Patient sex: M
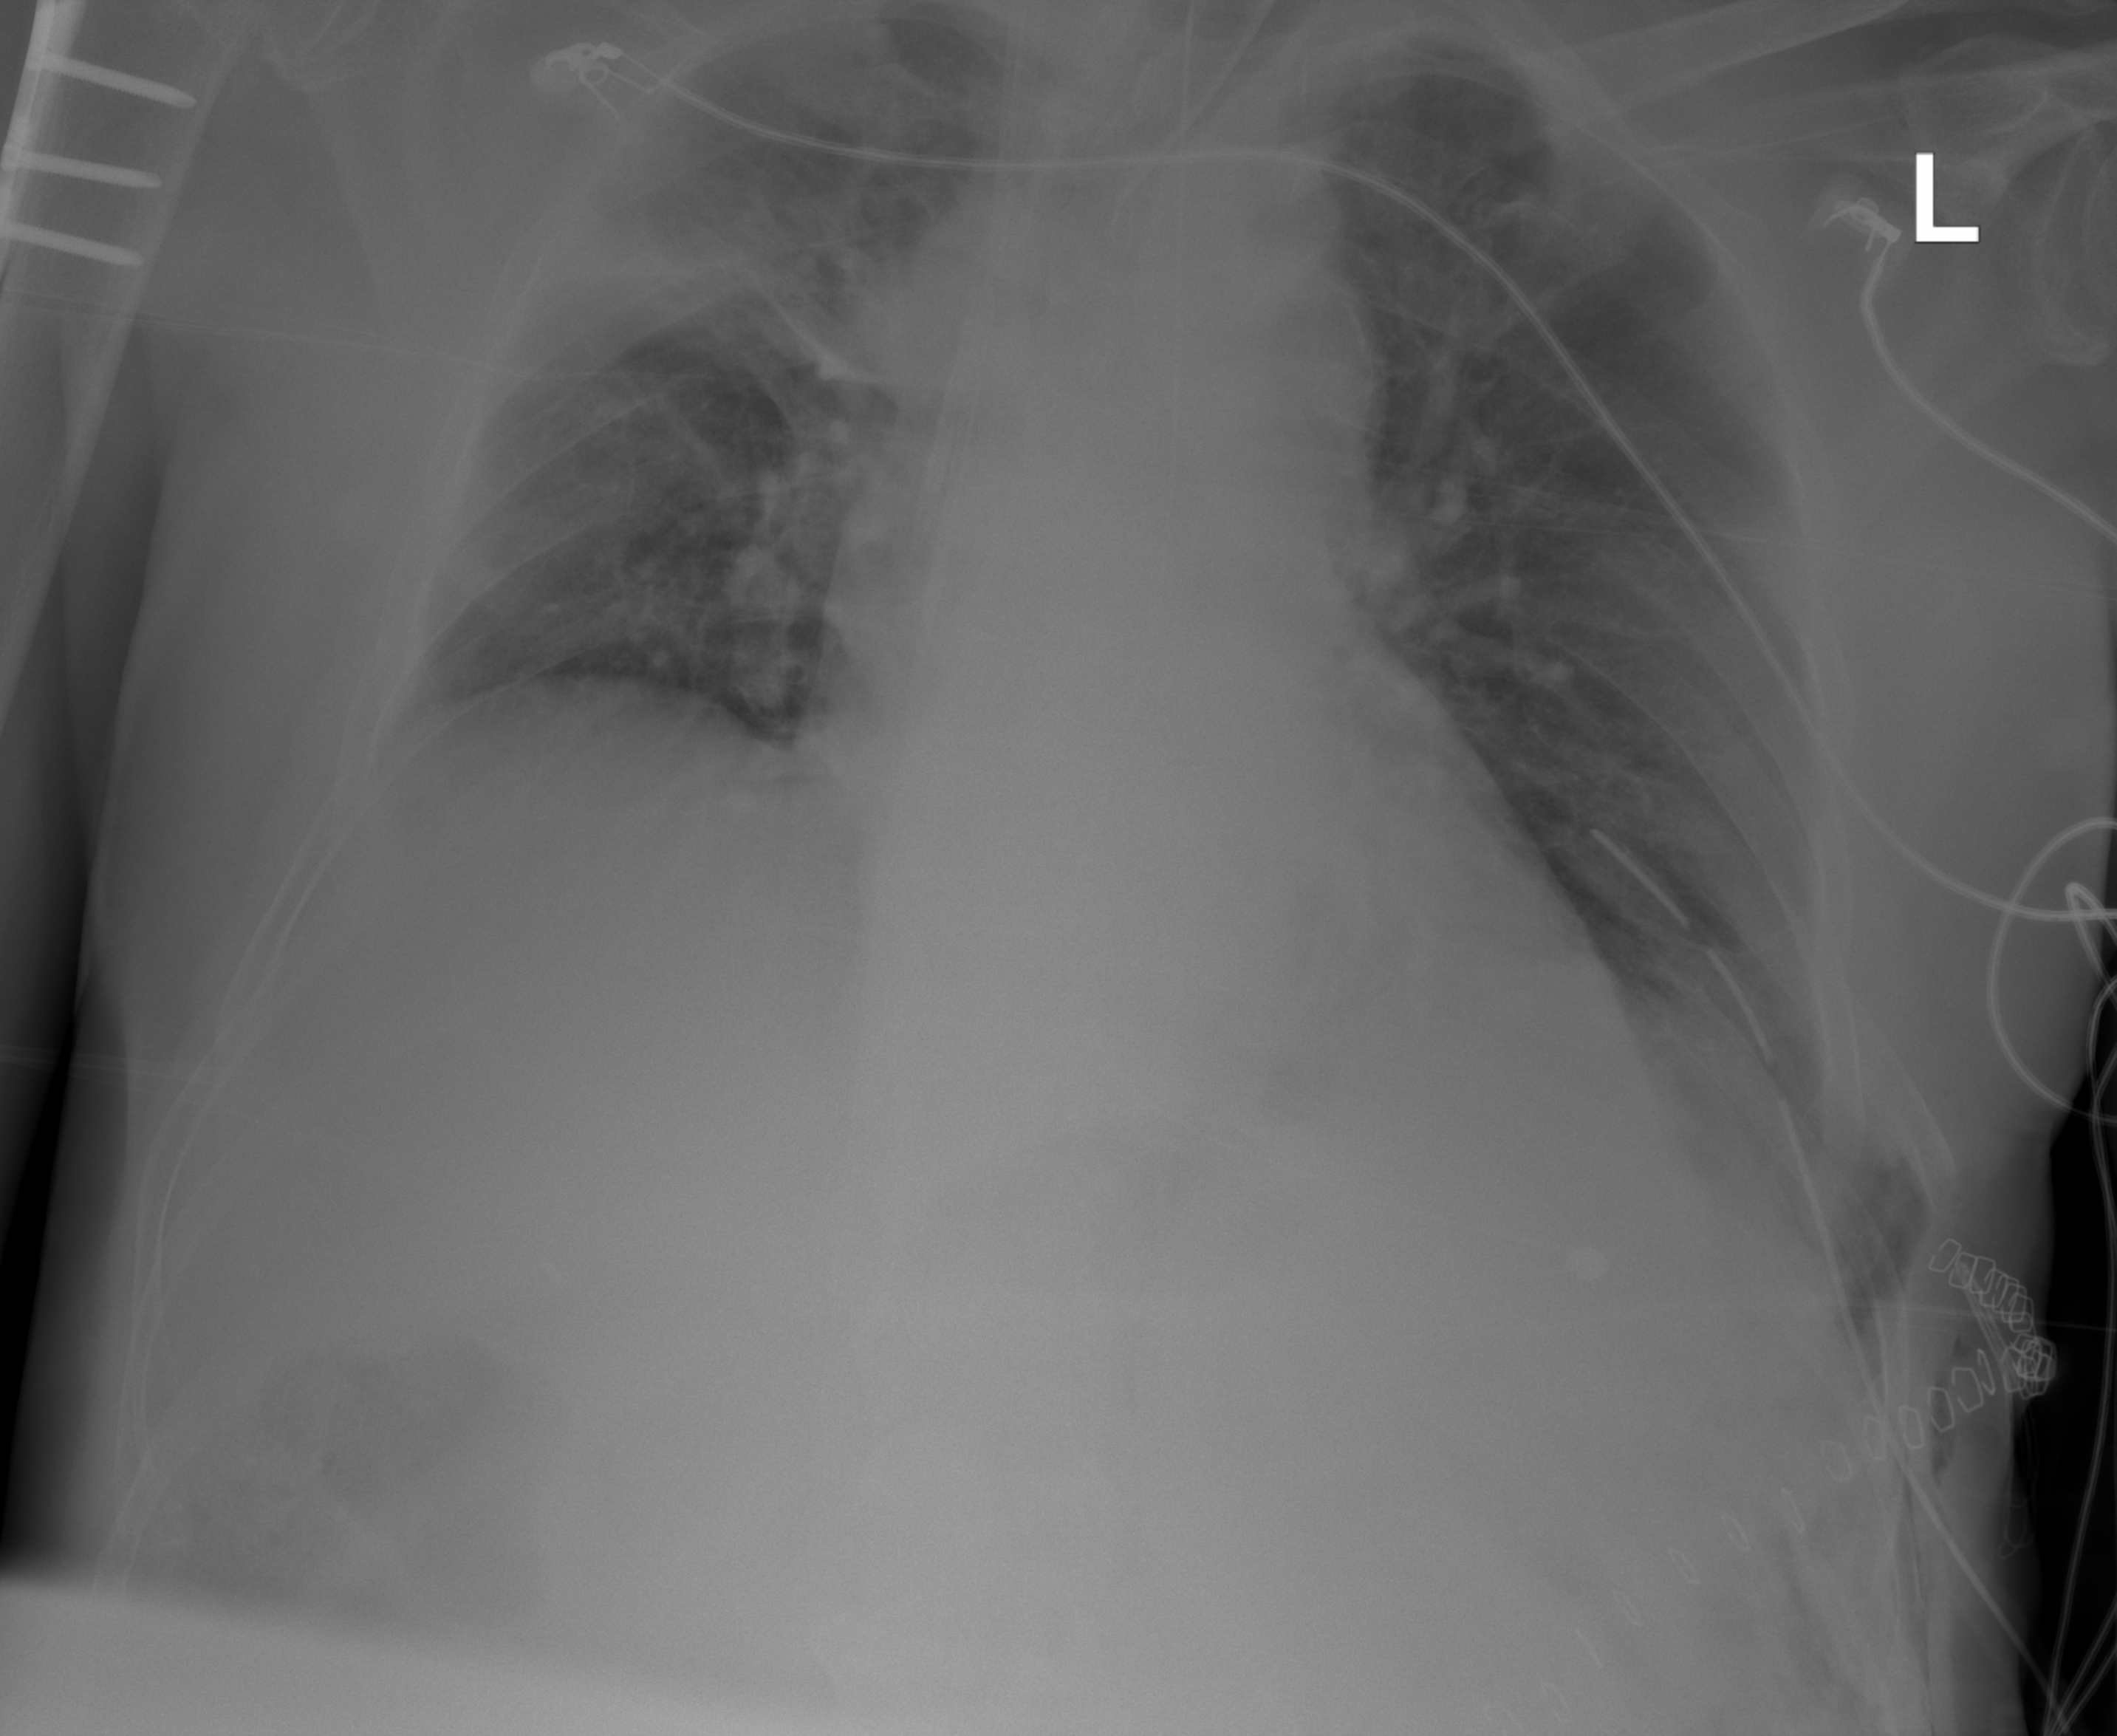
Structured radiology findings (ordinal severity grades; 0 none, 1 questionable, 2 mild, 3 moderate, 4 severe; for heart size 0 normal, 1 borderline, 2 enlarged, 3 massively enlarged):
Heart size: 1
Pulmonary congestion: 2
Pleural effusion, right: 0
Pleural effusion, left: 2
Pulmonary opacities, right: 2
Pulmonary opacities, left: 0
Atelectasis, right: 2
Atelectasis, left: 2